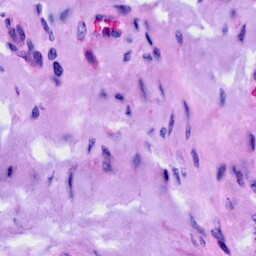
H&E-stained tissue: Cervix